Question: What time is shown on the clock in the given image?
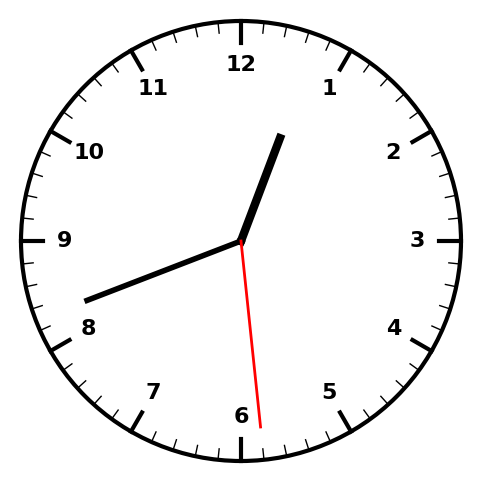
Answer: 12:41:29